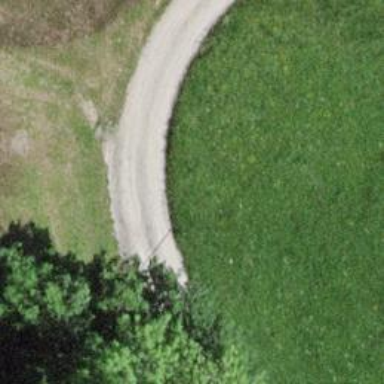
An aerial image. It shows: Gravel track with grade 2 tracktype.